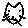
Label: cat